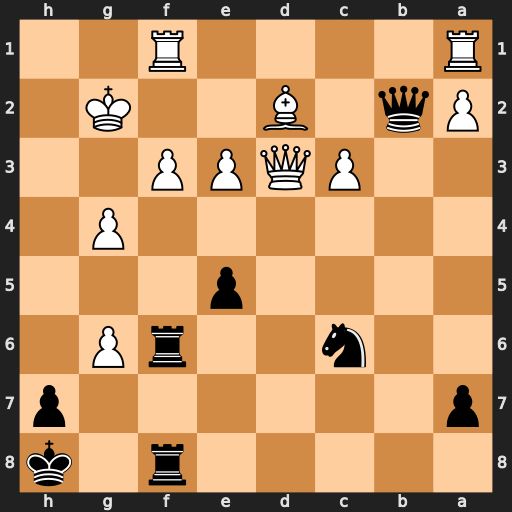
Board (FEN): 5r1k/p6p/2n2rP1/4p3/6P1/2PQPP2/Pq1B2K1/R4R2
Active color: b
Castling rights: -
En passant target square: -
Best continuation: Rd8 Rfb1 Qxd2+ Qxd2 Rxd2+